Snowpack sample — Snodgrass Mountain, Crested Butte, Colorado (2/4/25, 12:06 PM MST)
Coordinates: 38.923, -106.968
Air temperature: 35 °F
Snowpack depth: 80 cm
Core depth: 20 cm
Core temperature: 33.8 °F
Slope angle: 14°, slope face: 78°
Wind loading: low
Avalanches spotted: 0
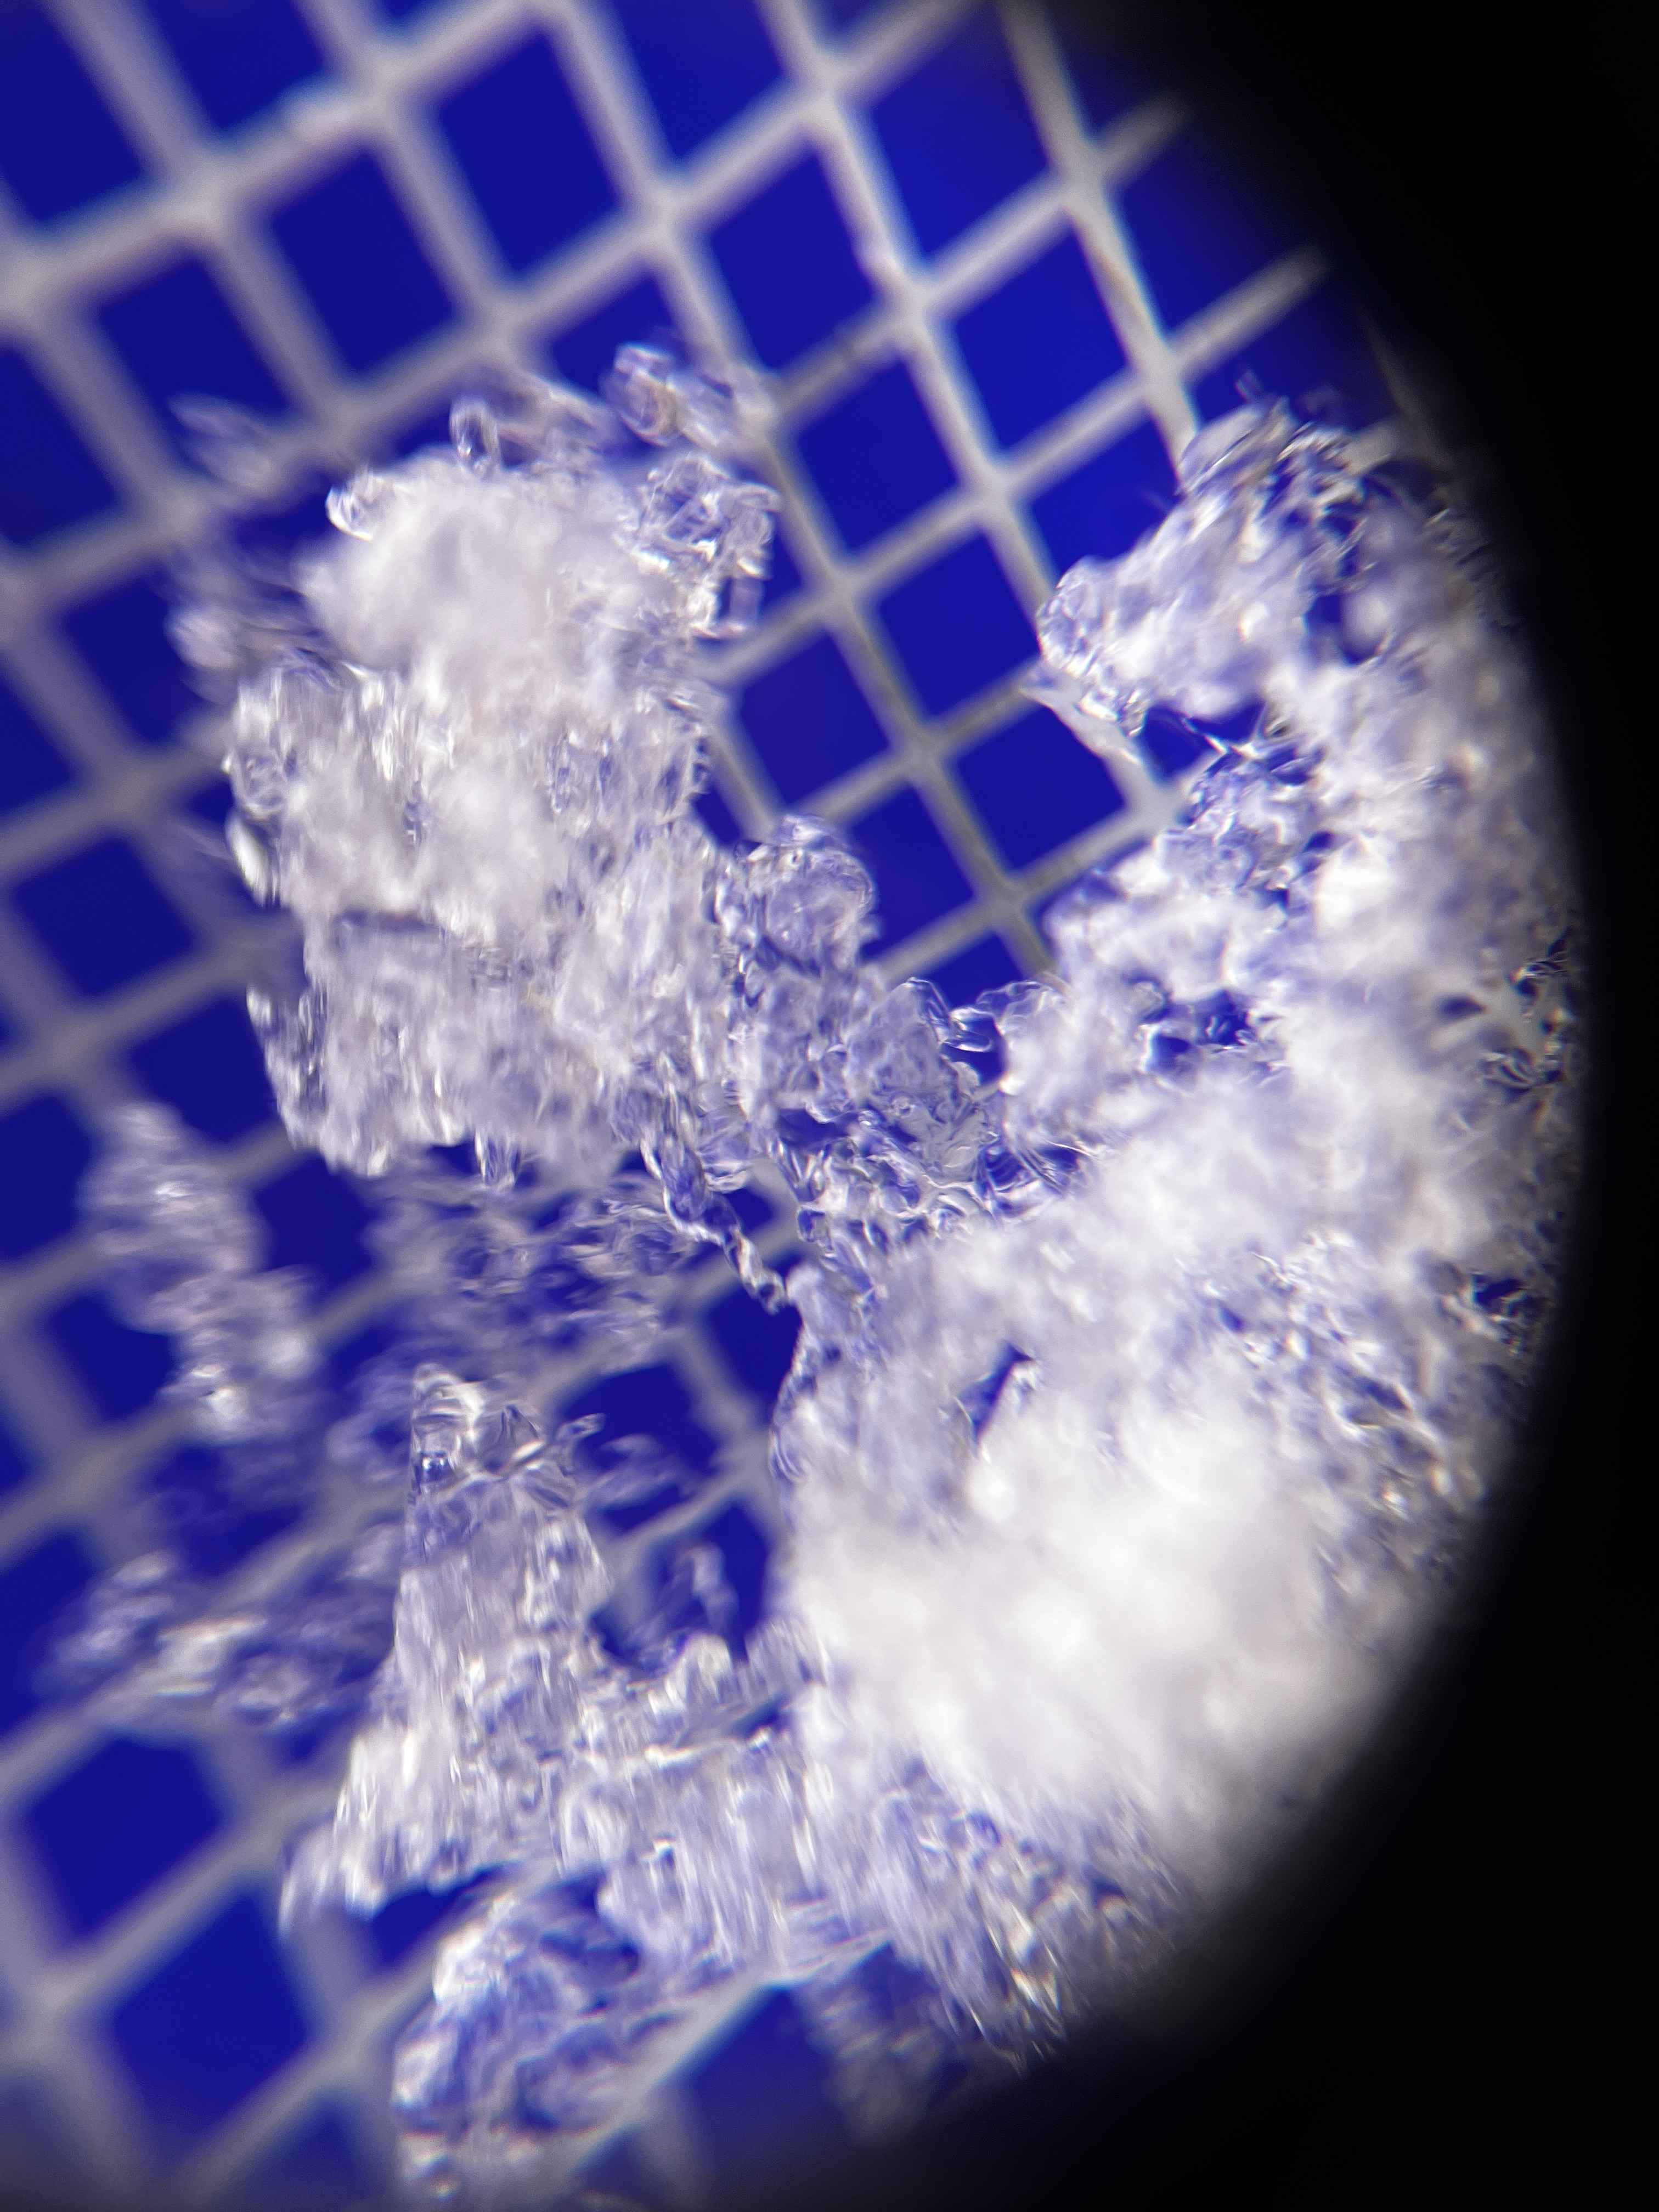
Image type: magnified_profile
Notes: No avalanches nearby, unusually warm weather for the last month reported by residents, Collected 25 yards from treeline